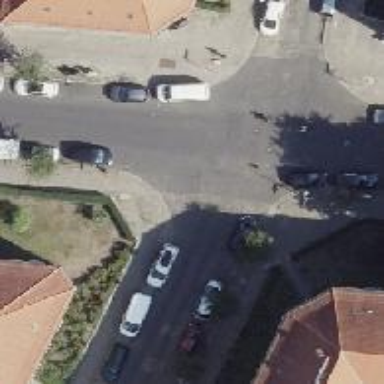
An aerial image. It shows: Residential road with sidewalks on both sides. Parallel parking lanes are available on both sides of the road.